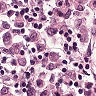
Metastatic tissue present: yes